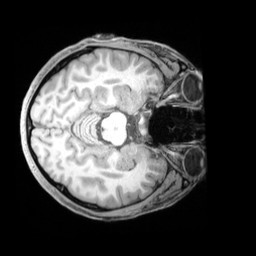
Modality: T1w
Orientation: axial
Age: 23
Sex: male
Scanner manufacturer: siemens
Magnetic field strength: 3 T
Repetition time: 1.97 s
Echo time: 0.00206 s